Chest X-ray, AP view. Patient: 71 years old, sex M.
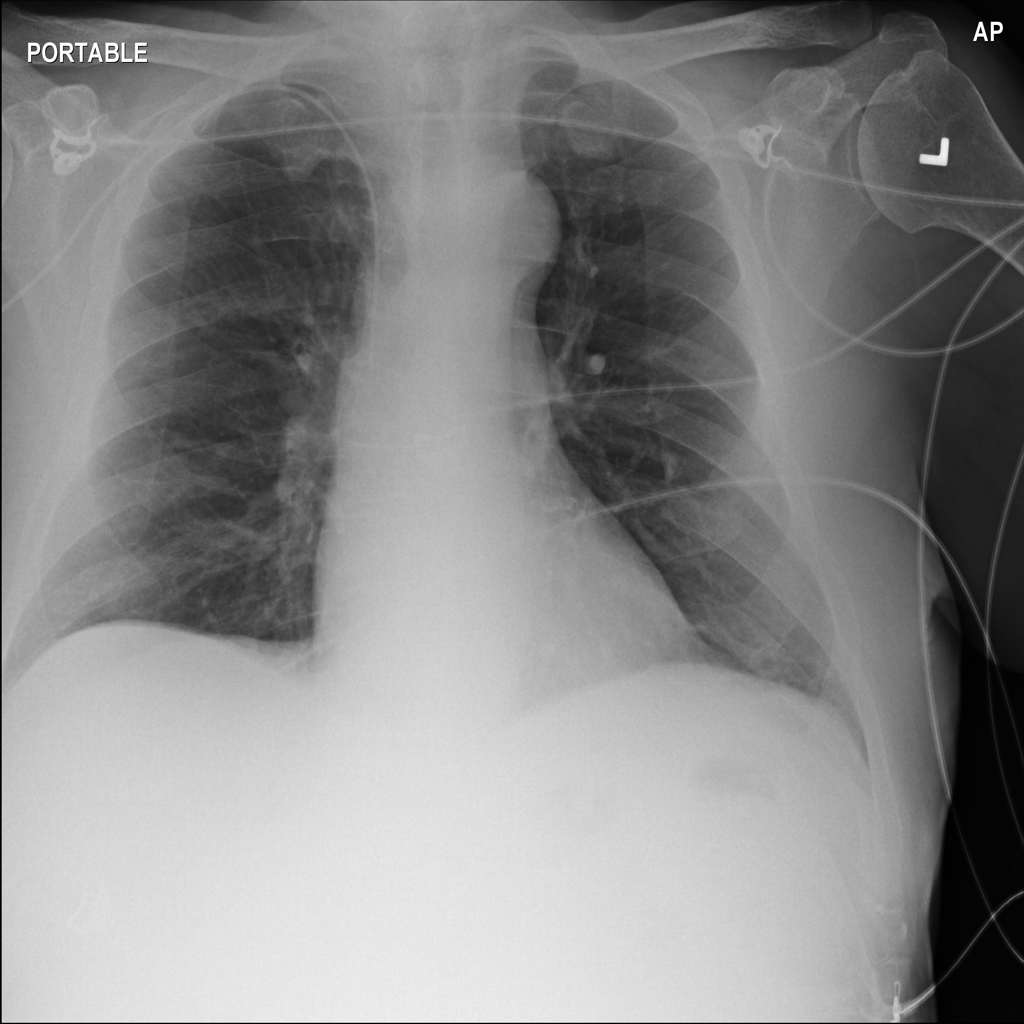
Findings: No Finding